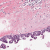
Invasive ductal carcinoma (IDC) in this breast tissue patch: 0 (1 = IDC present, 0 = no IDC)